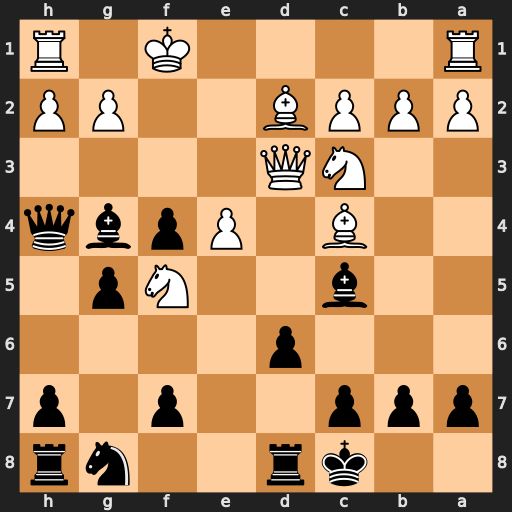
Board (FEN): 2kr2nr/ppp2p1p/3p4/2b2Np1/2B1Ppbq/2NQ4/PPPB2PP/R4K1R
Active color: b
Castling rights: -
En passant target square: -
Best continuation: Qf2#